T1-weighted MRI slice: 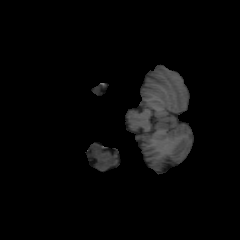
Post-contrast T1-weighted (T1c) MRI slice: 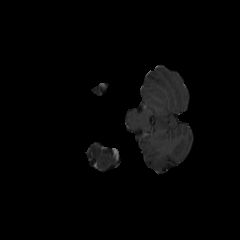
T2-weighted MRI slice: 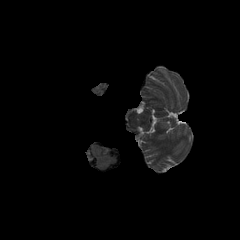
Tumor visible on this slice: no